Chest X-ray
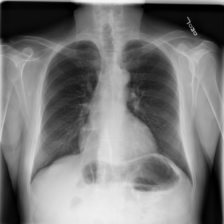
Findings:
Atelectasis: negative
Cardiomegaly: negative
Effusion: negative
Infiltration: negative
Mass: negative
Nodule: negative
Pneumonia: negative
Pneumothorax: negative
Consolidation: negative
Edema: negative
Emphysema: negative
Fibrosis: negative
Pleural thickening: negative
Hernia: negative